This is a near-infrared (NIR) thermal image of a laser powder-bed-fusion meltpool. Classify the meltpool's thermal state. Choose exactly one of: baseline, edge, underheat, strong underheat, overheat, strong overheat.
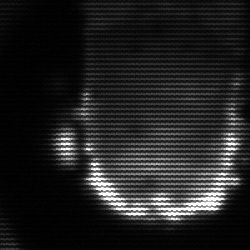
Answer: baseline